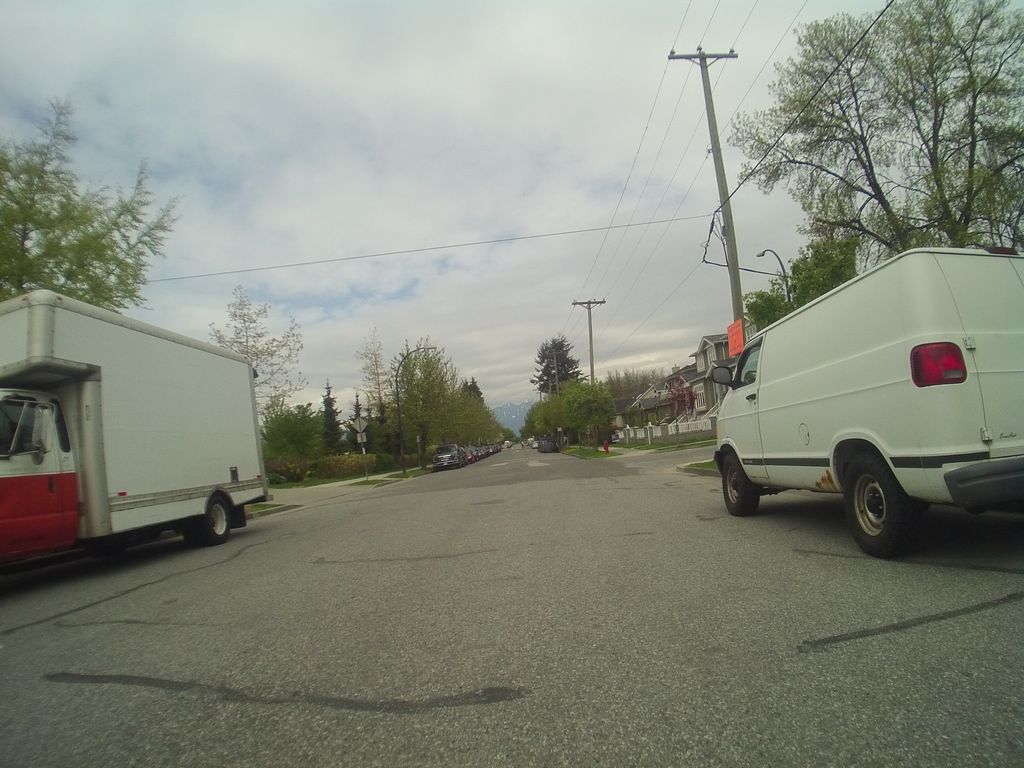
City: vancouver